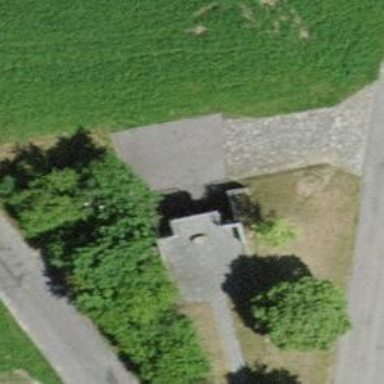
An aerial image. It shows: Driveway made of sett.